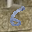
Label: 6